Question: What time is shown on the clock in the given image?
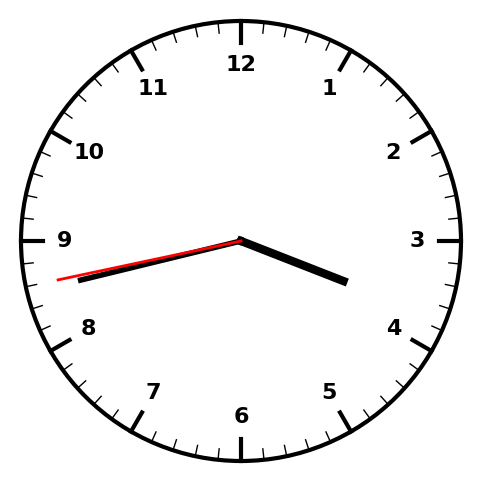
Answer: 03:42:43